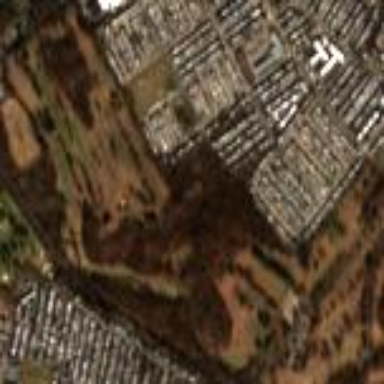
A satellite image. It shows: Golf course surrounded by greenery.